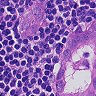
Metastatic tissue present: yes